Question: I try to understand how work gridlayout and I'm very desapointed by the result.
Indeed, my layout doesn't apply width GridItem.
For each mx:GridRow, GridItem total colspan is 6.
At first GridRow, I define, width in percent, but as you can see, GridItem hasn't same size even if width and colspan number are the same!
Main problem is on GridRow 1 and GridRow 2, both dropdowlist are too large!
'''
<s:VGroup id="mainContainer" width="{contentGroup.width}" height="{contentGroup.height}" >
<!-- partie centrale-->
<s:VGroup height="100%" width="100%">
<s:BorderContainer width="100%" verticalCenter="0">
<mx:Grid width="100%" height="100%"
paddingBottom="5" paddingTop="5" paddingLeft="5" paddingRight="5">
<mx:GridRow id="l1" width="100%">
<mx:GridItem colSpan="1" width="15%" verticalAlign="middle" horizontalAlign="right">
<s:Label text="Label" width="100%" horizontalCenter="0" textAlign="right"/>
</mx:GridItem>
<mx:GridItem colSpan="2" width="35%" horizontalAlign="left">
<s:DropDownList id="cbCivilCor" width="100%"
prompt="" />
</mx:GridItem>
<mx:GridItem colSpan="1" width="15%" verticalAlign="middle" horizontalAlign="right">
<s:Label text="Label" width="100%" horizontalCenter="0" textAlign="right"/>
</mx:GridItem>
<mx:GridItem colSpan="2" horizontalAlign="left" width="35%">
<s:DropDownList id="cbSpecCor" width="100%"
prompt=""/>
</mx:GridItem>
</mx:GridRow>
<mx:GridRow id="l2" width="100%">
<mx:GridItem colSpan="1" verticalAlign="middle" horizontalAlign="right">
<s:Label text="Label" width="100%" horizontalCenter="0" textAlign="right"/>
</mx:GridItem>
<mx:GridItem colSpan="2" horizontalAlign="left" >
<s:TextInput id="tiNom" width="100%"/>
</mx:GridItem>
<mx:GridItem colSpan="1" verticalAlign="middle" horizontalAlign="left">
<s:Label text="Label" width="100%" horizontalCenter="0" textAlign="right"/>
</mx:GridItem>
<mx:GridItem colSpan="2" horizontalAlign="left" width="100%">
<s:TextInput id="tiPrenom" width="100%"/>
</mx:GridItem>
</mx:GridRow>
<mx:GridRow id="l3" width="100%">
<mx:GridItem colSpan="1" verticalAlign="middle" horizontalAlign="right">
<s:Label text="Label" width="100%" horizontalCenter="0" textAlign="right"/>
</mx:GridItem>
<mx:GridItem colSpan="4" horizontalAlign="left" width="100%">
<s:TextInput id="tiAdr1" width="100%"/>
</mx:GridItem>
</mx:GridRow>
<mx:GridRow id="l4" width="100%">
<mx:GridItem colSpan="1" verticalAlign="middle" horizontalAlign="right">
</mx:GridItem>
<mx:GridItem colSpan="4" horizontalAlign="left">
<s:TextInput id="tiAdr2" width="100%"/>
</mx:GridItem>
</mx:GridRow>
<mx:GridRow id="l5" width="100%">
<mx:GridItem colSpan="1" verticalAlign="middle" horizontalAlign="right">
<s:Label text="Label" width="100%" horizontalCenter="0" textAlign="right"/>
</mx:GridItem>
<mx:GridItem colSpan="1" horizontalAlign="left">
<s:TextInput id="tiCP" width="100%"/>
</mx:GridItem>
<mx:GridItem colSpan="1" verticalAlign="middle" horizontalAlign="right">
<s:Label text="Label" width="100%" horizontalCenter="0" textAlign="right"/>
</mx:GridItem>
<mx:GridItem colSpan="2" horizontalAlign="left">
<s:TextInput id="tiVille" width="100%"/>
</mx:GridItem>
</mx:GridRow>
<mx:GridRow id="l6" width="100%">
<mx:GridItem colSpan="1" verticalAlign="middle" horizontalAlign="right">
<s:Label text="Label" width="100%" horizontalCenter="0" textAlign="right"/>
</mx:GridItem>
<mx:GridItem colSpan="1" horizontalAlign="left">
<s:DropDownList id="cbTypeTel1"
prompt="" width="100%"/>
</mx:GridItem>
<mx:GridItem colSpan="1" horizontalAlign="left">
<s:TextInput id="tiNumTel1" width="100%"/>
</mx:GridItem>
<mx:GridItem colSpan="2" horizontalAlign="left">
<s:TextInput id="tiRemTel1" width="100%"/>
</mx:GridItem>
</mx:GridRow>
<mx:GridRow id="l7" width="100%">
<mx:GridItem colSpan="1" verticalAlign="middle" horizontalAlign="right">
</mx:GridItem>
<mx:GridItem colSpan="1" horizontalAlign="left">
<s:DropDownList id="cbTypeTel2"
prompt="" width="100%"/>
</mx:GridItem>
<mx:GridItem colSpan="1" horizontalAlign="left">
<s:TextInput id="tiNumTel2" width="100%"/>
</mx:GridItem>
<mx:GridItem colSpan="2" horizontalAlign="left">
<s:TextInput id="tiRemTel2" width="100%"/>
</mx:GridItem>
</mx:GridRow>
<mx:GridRow id="l8" width="100%">
<mx:GridItem colSpan="1" verticalAlign="middle" horizontalAlign="right">
<s:Label text="Label" width="100%" horizontalCenter="0" textAlign="right"/>
</mx:GridItem>
<mx:GridItem colSpan="1" horizontalAlign="left">
<s:TextInput id="tiFax" width="100%"/>
</mx:GridItem>
<mx:GridItem colSpan="1" horizontalAlign="left">
<s:Label text="Label" width="100%" horizontalCenter="0" textAlign="right"/>
</mx:GridItem>
<mx:GridItem colSpan="2" horizontalAlign="left">
<s:TextInput id="tiMail" width="100%"/>
</mx:GridItem>
</mx:GridRow>
<mx:GridRow id="l9" width="100%">
<mx:GridItem colSpan="3" verticalAlign="middle" horizontalAlign="right">
<s:Label text="Label tres long" width="100%" horizontalCenter="0" textAlign="right"/>
</mx:GridItem>
<mx:GridItem colSpan="3" horizontalAlign="left">
<s:DropDownList id="cbAppelCourr"
prompt="" width="100%"/>
</mx:GridItem>
</mx:GridRow>
<mx:GridRow id="l10" width="100%">
<mx:GridItem colSpan="3" verticalAlign="middle" horizontalAlign="right">
<s:Label text="Label tres long" width="100%" horizontalCenter="0" textAlign="right"/>
</mx:GridItem>
<mx:GridItem colSpan="3" horizontalAlign="left">
<s:DropDownList id="cbPoliCourr"
prompt="" width="100%"/>
</mx:GridItem>
</mx:GridRow>
</mx:Grid>
</s:BorderContainer>
<customNavTab:IconToggleButtonBar id="tbbAction" height="6%"
dataProvider="{buttons}"
itemClick="changeBbHandler(event)" labelPlacement="bottom"
paddingBottom="2" selectedIndex="-1" toggleOnClick="false"
horizontalAlign="center"
bottom="3"
width="100%"/>
</s:VGroup>
</s:VGroup>
'''

So, can you explain to me why layout isn't according my hope!
Thanks.
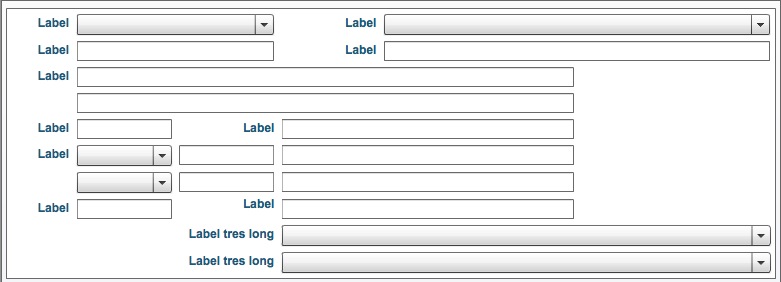
Answer: The problem is that your 'GridItem's are not consistent. You can draw an imaginary line down all of the cell lines, and they need to line up, since this is a grid layout. If in one case, you say you want a cell to be 35% and the one directly below that is set to 100%, you have a problem on your hands. The cell widths need to be consistent if you are going to use a Grid layout... I prefer against Grid layouts for this very reason but I am confident you can solve it.
Take this approach:
'1'. Comment everything out except for your first row. Cool! It is laid out the way you want.
'2'. Now uncomment the second row.
Already, your layout is messed up. Why? Because all of the 'GridItem's in the second row have 'width="100%"' set, which is inconsistent with the widths of the first row.
'3'. Set the widths to the same percents as the first row. Also make sure to stretch the input controls inside them to 100%.
Rinse and repeat.